Interaction volume radius: 5 \u00c5
Interaction volume height: 30 \u00c5
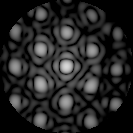
Disorder parameter: 0.2786